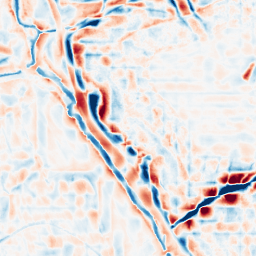
Category: wavelet
Decomposition family: wavelet_biorthogonal
Decomposition parameters: wavelet: bior2.4
level: 4
Upsampling method: bilinear
Upsampling parameters: scale: 2
Upsampling scale: 2